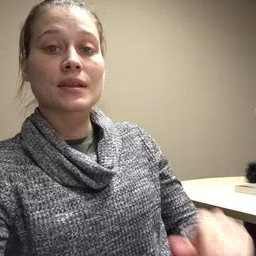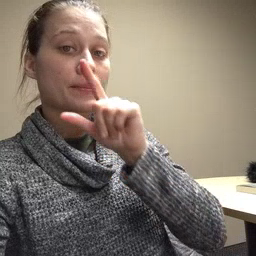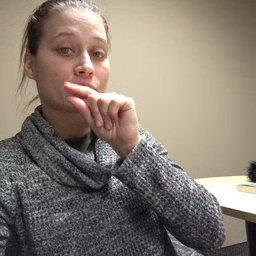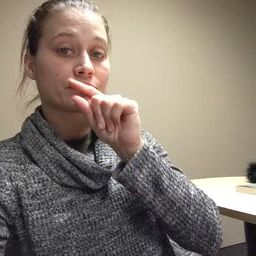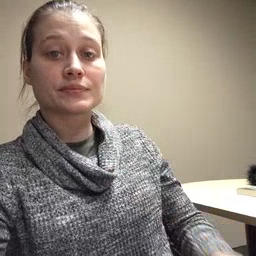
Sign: bird